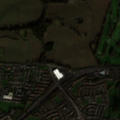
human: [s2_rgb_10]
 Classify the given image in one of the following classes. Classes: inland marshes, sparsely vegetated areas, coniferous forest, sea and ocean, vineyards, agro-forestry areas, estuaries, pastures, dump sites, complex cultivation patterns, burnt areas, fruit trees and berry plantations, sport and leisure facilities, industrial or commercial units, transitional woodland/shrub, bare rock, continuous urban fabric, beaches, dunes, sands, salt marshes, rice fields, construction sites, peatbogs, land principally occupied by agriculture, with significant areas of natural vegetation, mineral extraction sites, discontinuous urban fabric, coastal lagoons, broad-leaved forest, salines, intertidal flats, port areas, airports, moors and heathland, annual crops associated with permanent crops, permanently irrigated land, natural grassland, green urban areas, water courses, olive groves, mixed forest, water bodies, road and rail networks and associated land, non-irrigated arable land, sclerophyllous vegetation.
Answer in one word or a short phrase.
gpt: discontinuous urban fabric, sport and leisure facilities, non-irrigated arable land, broad-leaved forest